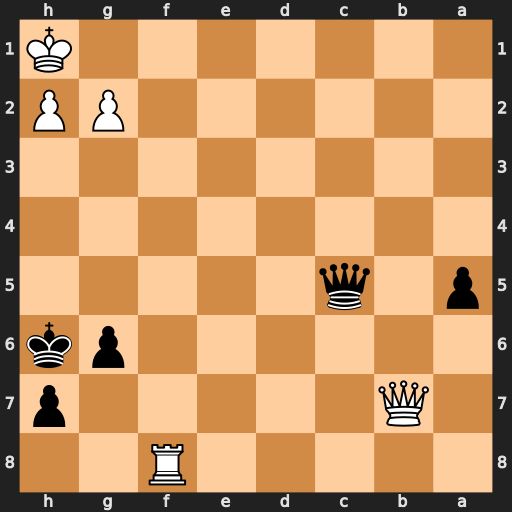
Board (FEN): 5R2/1Q5p/6pk/p1q5/8/8/6PP/7K
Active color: b
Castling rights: -
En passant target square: -
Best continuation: Qc1+ Rf1 Qxf1#